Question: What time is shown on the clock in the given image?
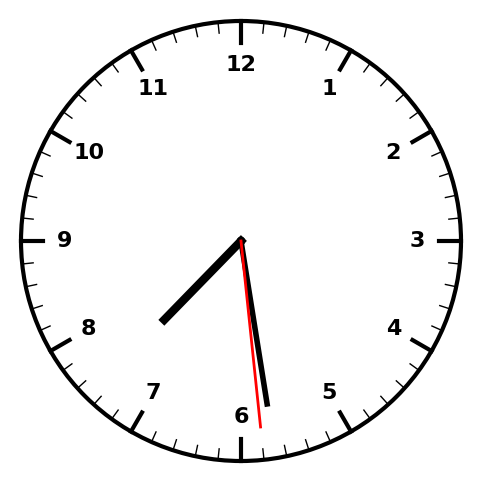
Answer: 07:28:29